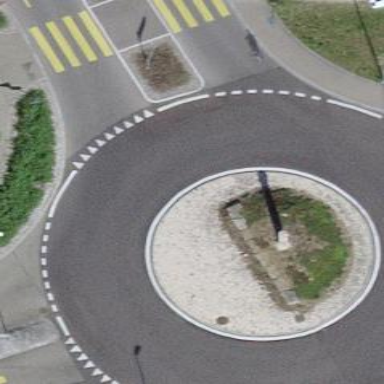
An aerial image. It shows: Paved tertiary road leading to roundabout.